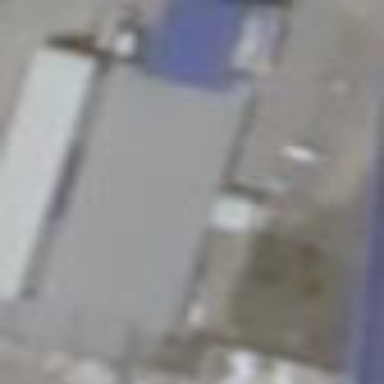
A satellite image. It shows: Warehouse building.